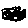
Label: hexagon